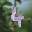
Label: 4